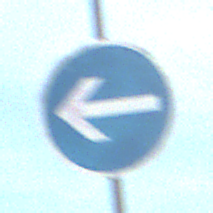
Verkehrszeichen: VorgeschriebeneFahrtrichtungHierLinks
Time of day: SunriseSunset
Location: Outdoor (Beach)
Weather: PartlyCloudy
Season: NotSpecified
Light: Natural